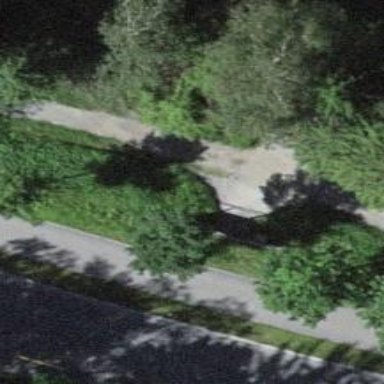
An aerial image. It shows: Designated golf cart service road with tunnel.